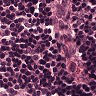
Metastatic tissue present: no